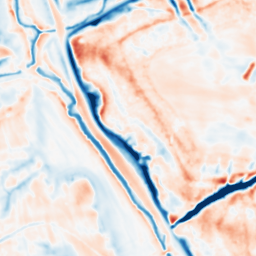
Category: multiscale
Decomposition family: dog_multiscale
Decomposition parameters: sigma_ratio: 1.6
n_scales: 4
base_sigma: 1
Upsampling method: edge_directed
Upsampling parameters: scale: 2
Upsampling scale: 2